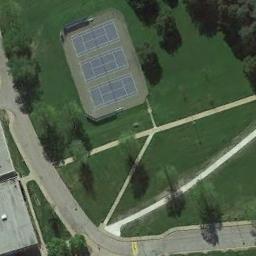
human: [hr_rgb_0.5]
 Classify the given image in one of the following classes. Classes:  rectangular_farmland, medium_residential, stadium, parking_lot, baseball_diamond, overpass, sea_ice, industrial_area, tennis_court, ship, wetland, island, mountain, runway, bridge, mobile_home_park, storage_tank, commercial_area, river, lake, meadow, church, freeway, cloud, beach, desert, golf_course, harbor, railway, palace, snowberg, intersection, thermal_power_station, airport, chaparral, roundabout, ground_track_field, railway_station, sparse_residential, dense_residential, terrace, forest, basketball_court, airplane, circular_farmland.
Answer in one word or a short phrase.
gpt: tennis_court